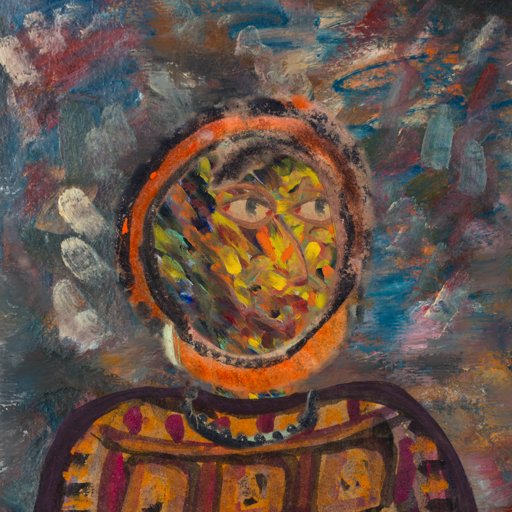
Background: Boggyland, Head And Neck Side: An_Impression, Face Side: GypsyMother, Bust: Doll, Hair Side: Childish, Head Accessory: Blank, Second Necklace: Blank, Necklace: Childish, Baby: Blank